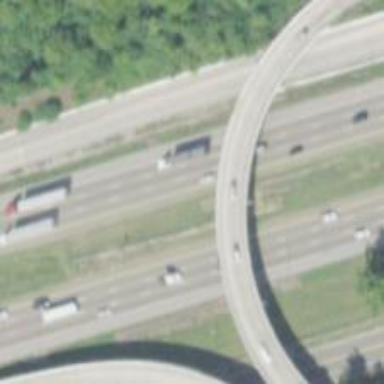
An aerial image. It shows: Motorway link bridge.